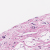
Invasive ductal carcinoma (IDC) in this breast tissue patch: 0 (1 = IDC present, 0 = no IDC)